Field crop: maize
Growth stage: 2
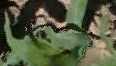
Species: maize